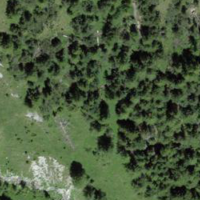
EUNIS habitat code: 26
Species observed at this site:
Psophus stridulus